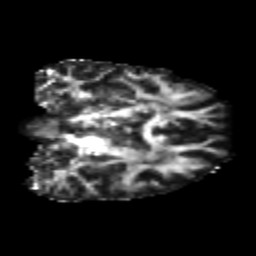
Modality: FA
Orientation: coronal
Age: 24
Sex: female
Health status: healthy
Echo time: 0.074 s